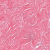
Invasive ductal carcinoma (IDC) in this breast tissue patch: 0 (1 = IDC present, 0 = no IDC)